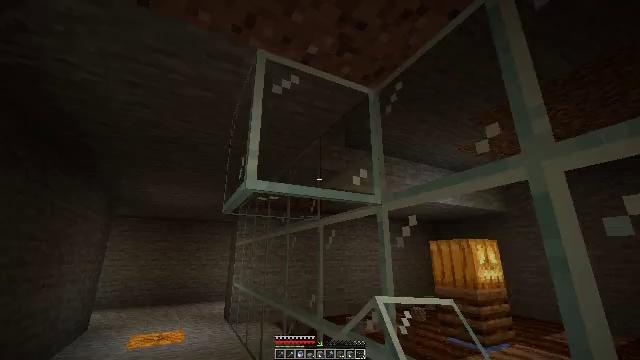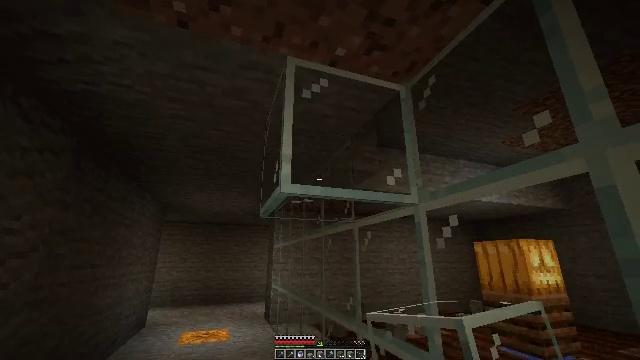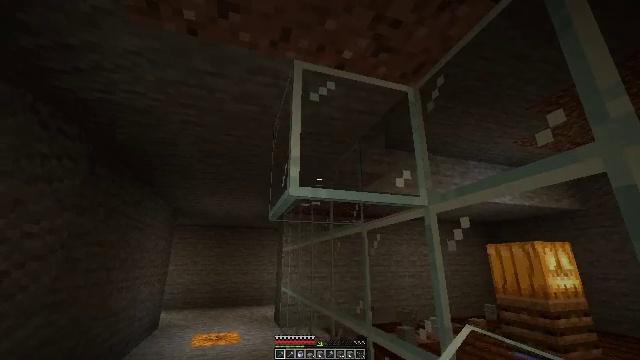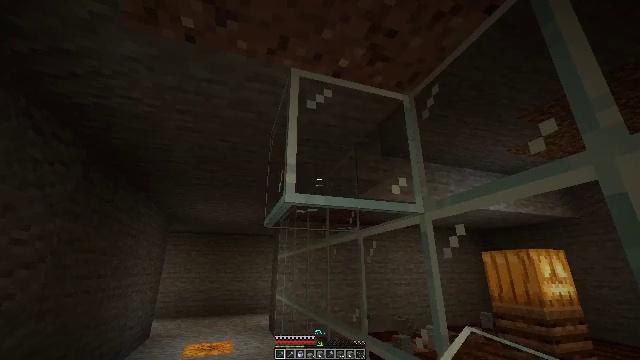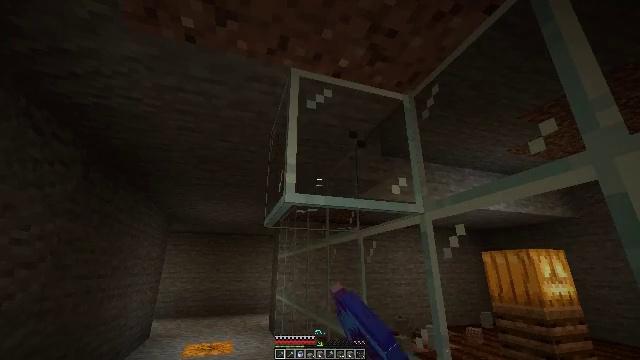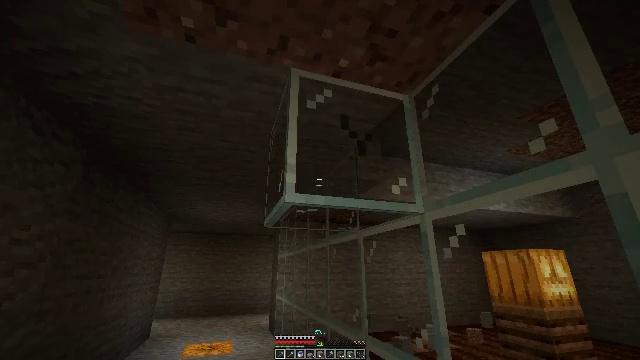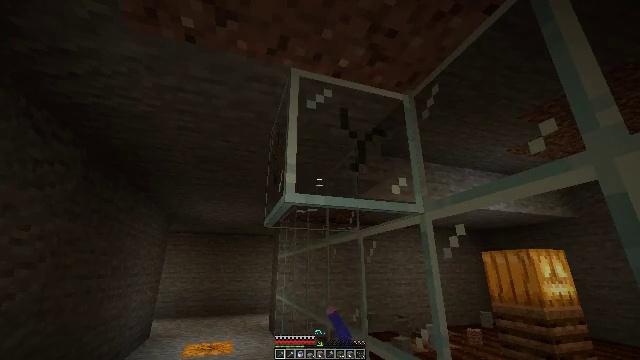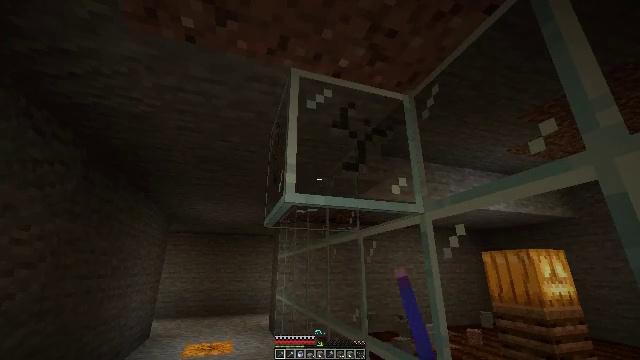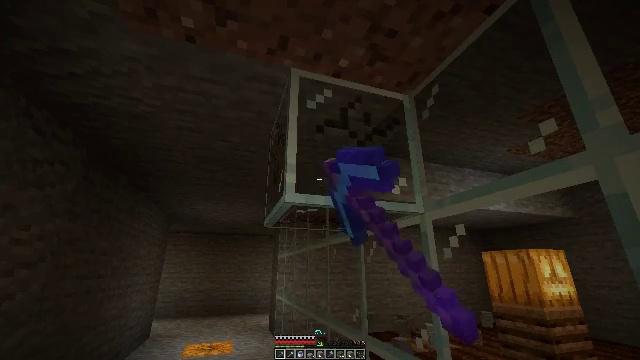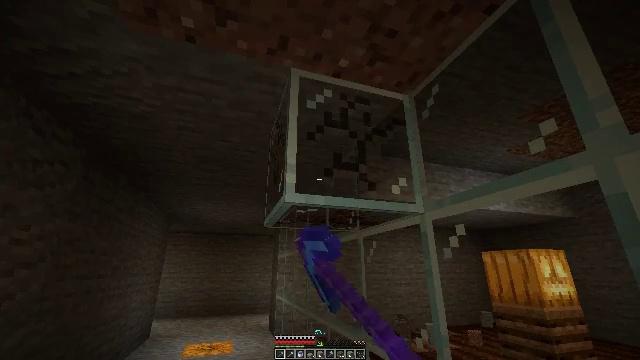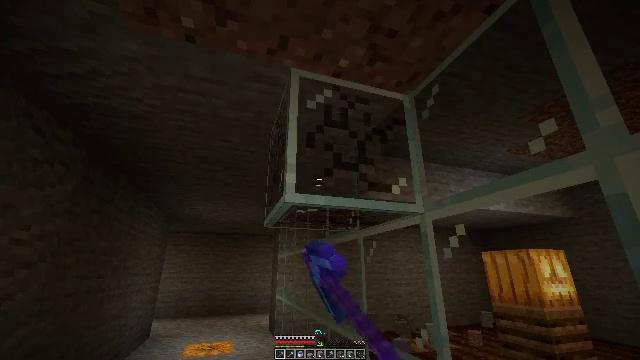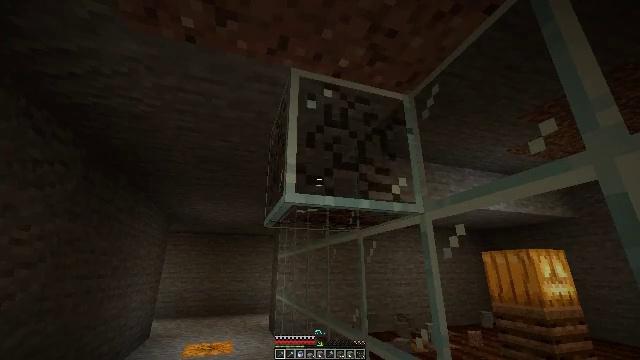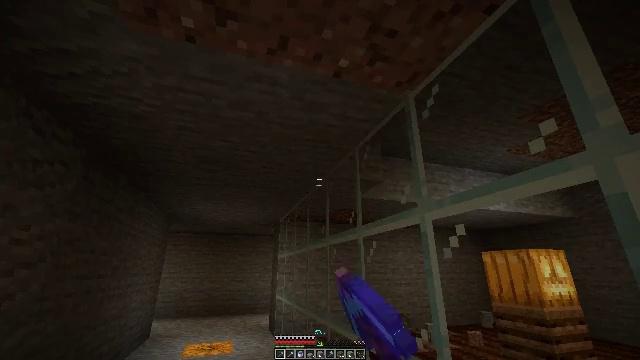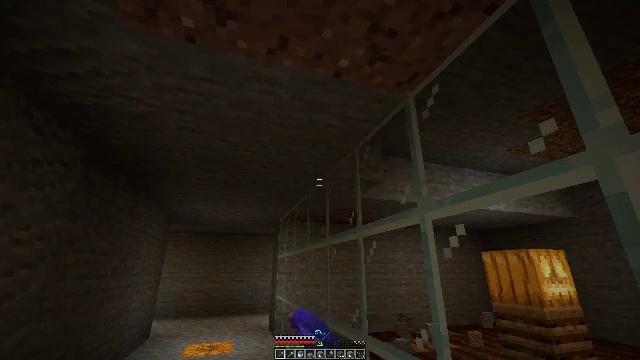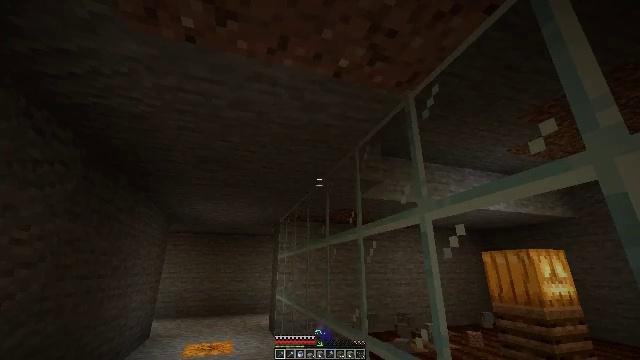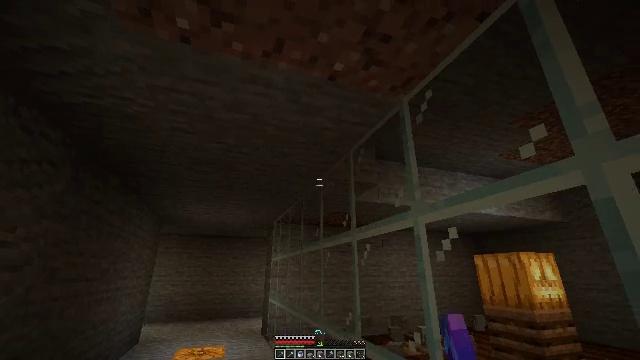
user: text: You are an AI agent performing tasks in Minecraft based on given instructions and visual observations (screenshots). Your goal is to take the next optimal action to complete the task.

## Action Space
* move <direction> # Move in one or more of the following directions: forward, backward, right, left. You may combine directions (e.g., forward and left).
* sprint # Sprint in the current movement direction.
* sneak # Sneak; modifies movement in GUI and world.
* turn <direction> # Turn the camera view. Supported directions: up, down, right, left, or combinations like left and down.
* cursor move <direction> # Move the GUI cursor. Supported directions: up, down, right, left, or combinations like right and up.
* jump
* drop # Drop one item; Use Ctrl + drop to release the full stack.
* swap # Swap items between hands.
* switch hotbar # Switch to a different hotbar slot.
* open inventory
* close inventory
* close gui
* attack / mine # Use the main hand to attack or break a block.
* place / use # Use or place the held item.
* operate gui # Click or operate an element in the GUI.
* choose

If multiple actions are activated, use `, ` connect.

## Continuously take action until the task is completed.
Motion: motion action
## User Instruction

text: Shatter the glass to collect it.
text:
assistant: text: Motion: turn left
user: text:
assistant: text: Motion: turn left, switch to hotbar 1
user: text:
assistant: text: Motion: turn up, attack / mine, switch to hotbar 1
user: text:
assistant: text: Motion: attack / mine, switch to hotbar 1
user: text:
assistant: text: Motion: attack / mine
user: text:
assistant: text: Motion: attack / mine
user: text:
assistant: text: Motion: attack / mine
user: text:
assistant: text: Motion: attack / mine
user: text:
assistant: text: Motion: attack / mine
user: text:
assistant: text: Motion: attack / mine
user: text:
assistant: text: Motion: attack / mine
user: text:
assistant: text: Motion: attack / mine
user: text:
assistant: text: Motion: attack / mine
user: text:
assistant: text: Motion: attack / mine
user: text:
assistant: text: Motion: turn right, attack / mine
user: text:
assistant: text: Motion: no_op
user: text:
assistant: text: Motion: no_op